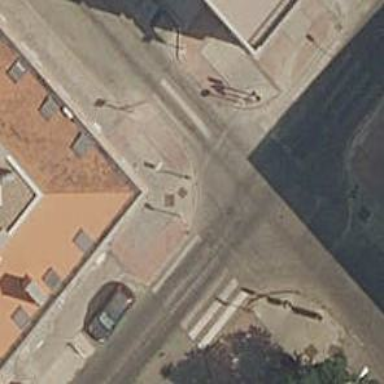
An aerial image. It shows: Sidewalk.